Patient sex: M
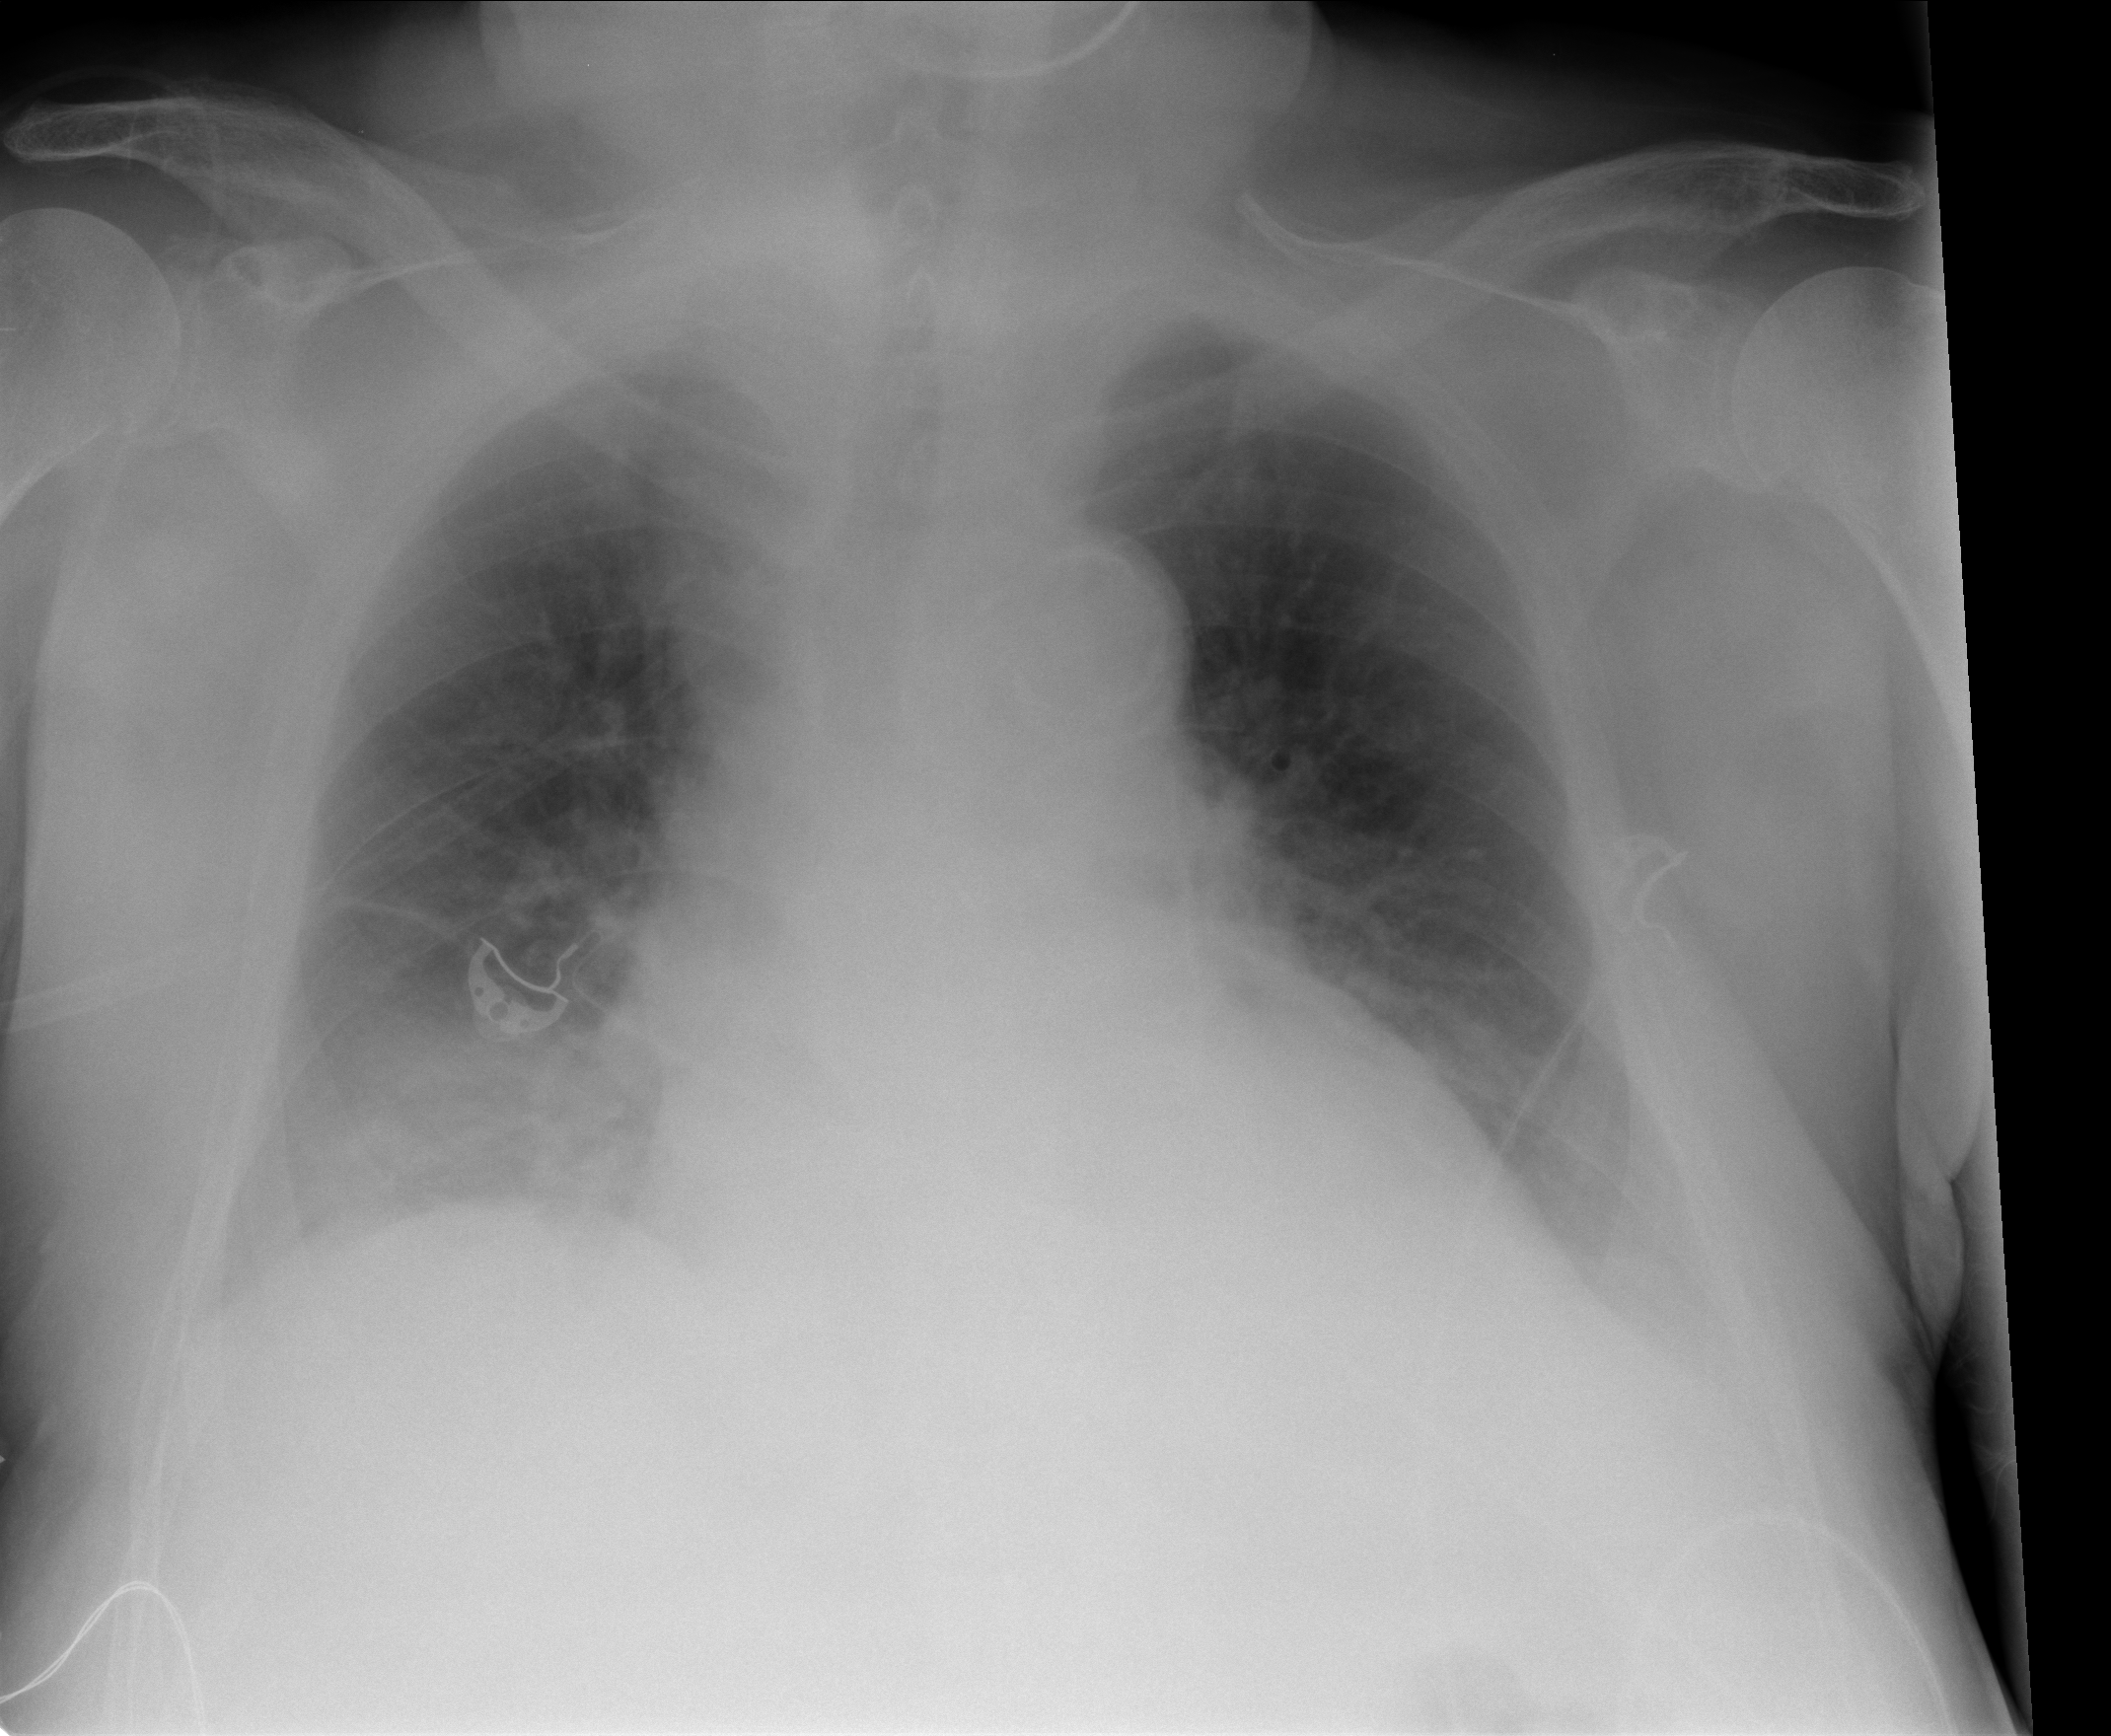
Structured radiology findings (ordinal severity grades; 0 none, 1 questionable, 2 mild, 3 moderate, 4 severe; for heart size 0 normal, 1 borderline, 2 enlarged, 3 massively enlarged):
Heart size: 2
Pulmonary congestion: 2
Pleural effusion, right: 2
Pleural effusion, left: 2
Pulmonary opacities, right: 2
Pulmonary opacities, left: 0
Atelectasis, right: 2
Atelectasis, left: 2